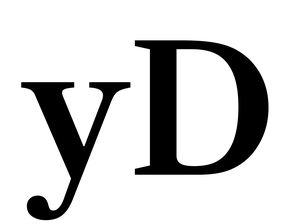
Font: LibreCaslonText_SemiBold